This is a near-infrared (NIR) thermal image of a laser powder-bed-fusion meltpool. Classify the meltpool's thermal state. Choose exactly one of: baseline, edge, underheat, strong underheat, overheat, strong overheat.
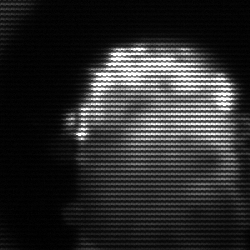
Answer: baseline